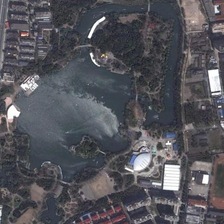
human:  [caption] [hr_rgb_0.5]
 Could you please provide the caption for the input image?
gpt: many buildings and green trees are around a pond in a park .

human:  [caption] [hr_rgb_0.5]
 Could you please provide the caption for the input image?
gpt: many buildings and green trees are around a pond in a park .

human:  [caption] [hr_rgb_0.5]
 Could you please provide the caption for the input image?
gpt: many buildings and green trees are around a pond in a park .

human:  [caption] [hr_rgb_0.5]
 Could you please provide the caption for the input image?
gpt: many buildings and green trees are around a pond in a park .

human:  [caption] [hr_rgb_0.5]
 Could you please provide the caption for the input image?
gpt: many buildings and green trees are around a pond in a park .